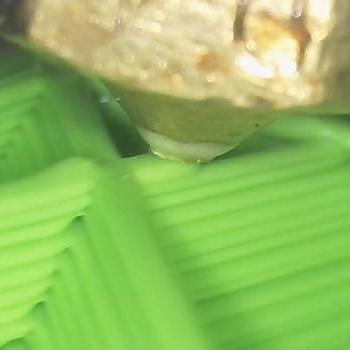
Flow rate: 252%